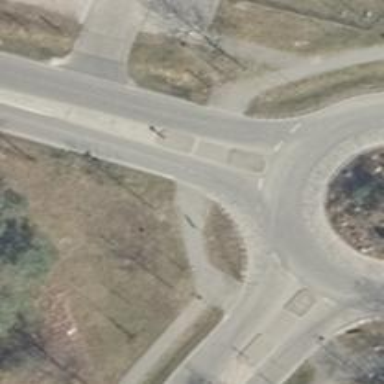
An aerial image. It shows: Uncontrolled footway crossing with central island.